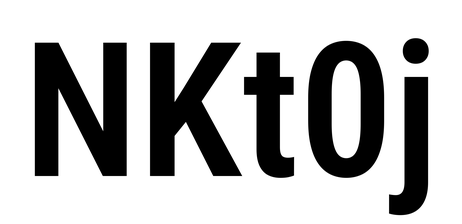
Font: Roboto_Condensed_SemiBold